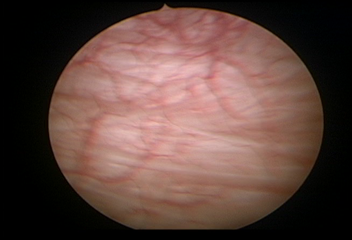
Modality: WLC
Class: Normal mucosa
Bladder cancer association: No